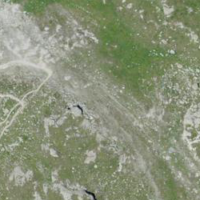
EUNIS habitat code: 48
Species observed at this site:
Larix decidua